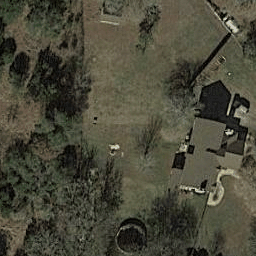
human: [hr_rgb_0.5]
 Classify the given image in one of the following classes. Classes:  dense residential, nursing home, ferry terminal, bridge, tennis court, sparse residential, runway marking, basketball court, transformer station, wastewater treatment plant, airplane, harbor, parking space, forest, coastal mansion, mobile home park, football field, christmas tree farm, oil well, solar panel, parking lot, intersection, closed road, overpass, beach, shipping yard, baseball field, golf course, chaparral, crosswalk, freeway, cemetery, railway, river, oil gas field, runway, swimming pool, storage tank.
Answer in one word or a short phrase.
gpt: sparse residential